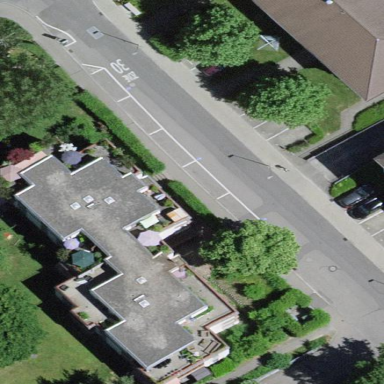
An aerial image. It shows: Flat-roofed residential building.